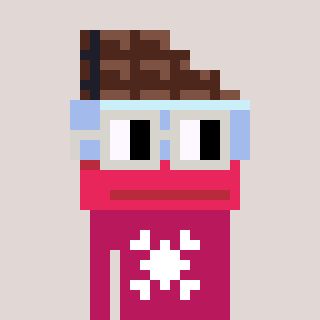
a pixel art character with square light gray glasses, a chocolate-shaped head and a darkpink-colored body on a warm background